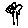
Label: tree